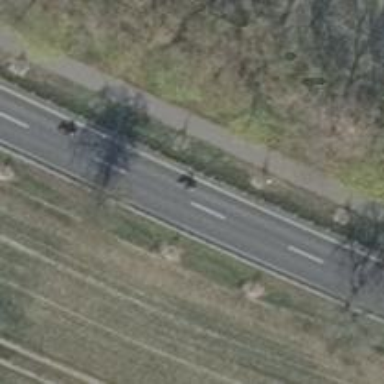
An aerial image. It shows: Secondary road with asphalt surface.